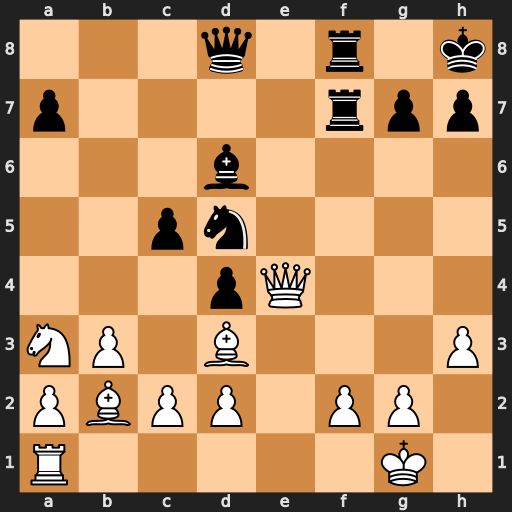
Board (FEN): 3q1r1k/p4rpp/3b4/2pn4/3pQ3/NP1B3P/PBPP1PP1/R5K1
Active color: w
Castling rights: -
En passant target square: -
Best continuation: Qxh7#